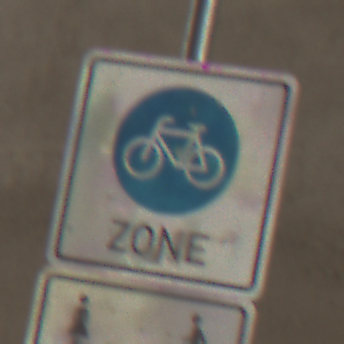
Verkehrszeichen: BeginnFahrradzone
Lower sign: CarsharingfahrzeugeFrei
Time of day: Midday
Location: Roofed (Tunnel)
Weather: NotSpecified
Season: NotSpecified
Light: Natural